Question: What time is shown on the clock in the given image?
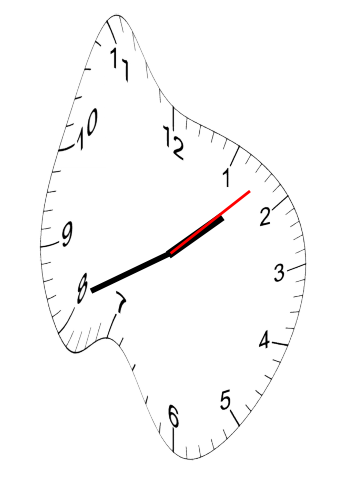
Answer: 01:41:08